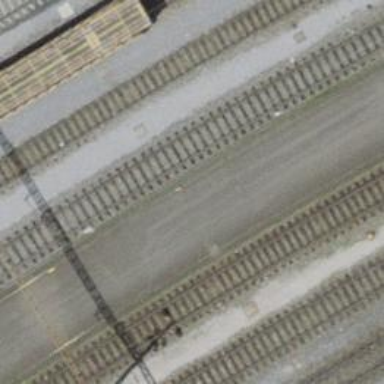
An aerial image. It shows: Single-track railway siding with electrification using contact line. The voltage is 3000 and 15000 along the tracks.